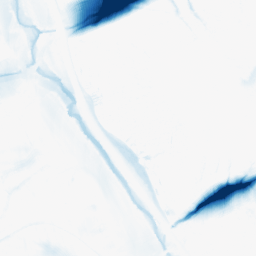
Category: morphological
Decomposition family: morphological_ellipse
Decomposition parameters: operation: closing
width: 50
height: 20
Upsampling method: quartic
Upsampling parameters: scale: 8
Upsampling scale: 8